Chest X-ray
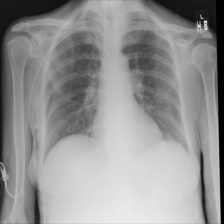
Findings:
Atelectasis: negative
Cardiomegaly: negative
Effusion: negative
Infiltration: negative
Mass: negative
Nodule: negative
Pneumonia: negative
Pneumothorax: negative
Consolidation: negative
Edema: negative
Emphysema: negative
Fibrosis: negative
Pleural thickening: negative
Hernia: negative